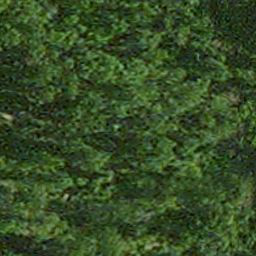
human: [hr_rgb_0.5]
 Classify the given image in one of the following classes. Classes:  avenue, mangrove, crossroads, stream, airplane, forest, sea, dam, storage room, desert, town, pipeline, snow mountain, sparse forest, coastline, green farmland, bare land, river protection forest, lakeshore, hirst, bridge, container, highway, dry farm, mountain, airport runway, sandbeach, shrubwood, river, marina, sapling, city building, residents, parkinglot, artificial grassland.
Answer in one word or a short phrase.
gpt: forest